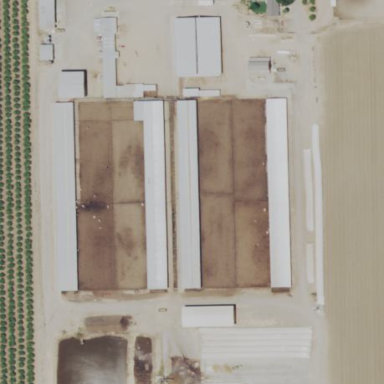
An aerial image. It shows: Farmyard area.